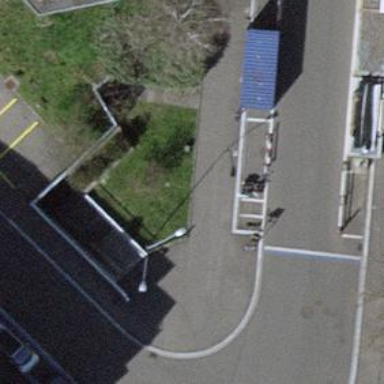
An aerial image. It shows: Motorcycle parking facility.